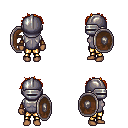
a pixel art fantasy rpg character, female body template, human, dark skin, steel chest armor, gold greaves, light blonde bedhead hairstyle, metal helm, leather bracers, shield, four views (front, back, left, right), 2x2 character sprite sheet, small pixel art, hard edges, no anti-aliasing